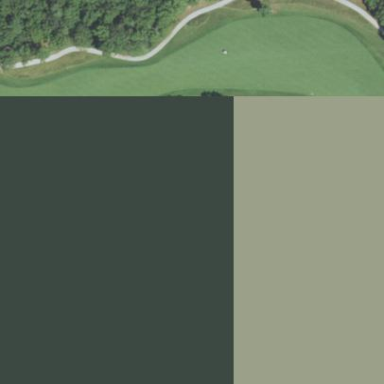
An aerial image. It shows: Area with grass used as rough in golf course.